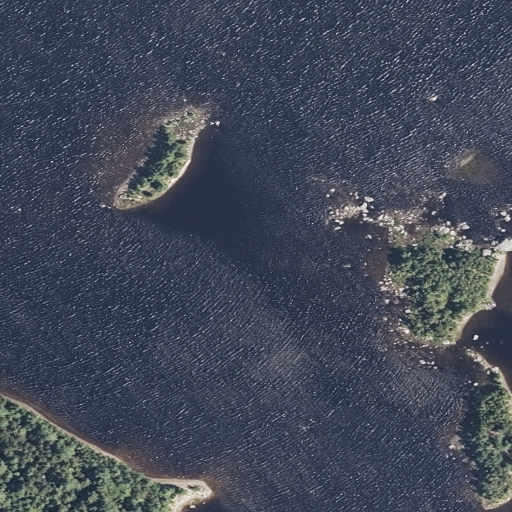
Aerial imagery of island in Maine named Trafton Rock containing open water, herbaceous wetlands, woody wetlands, evergreen forest, and mixed forest